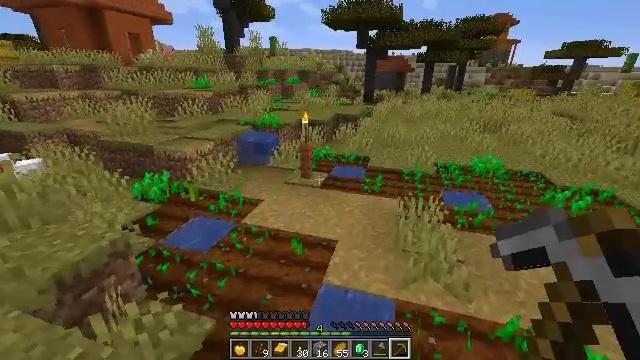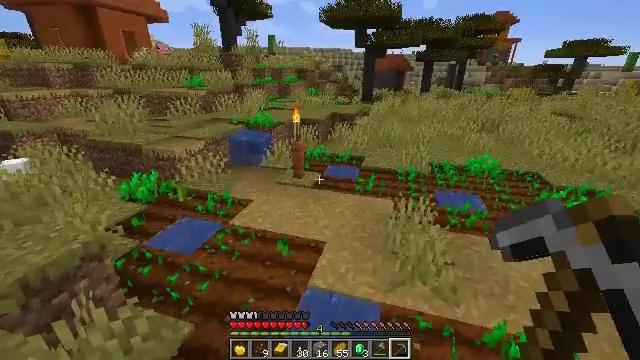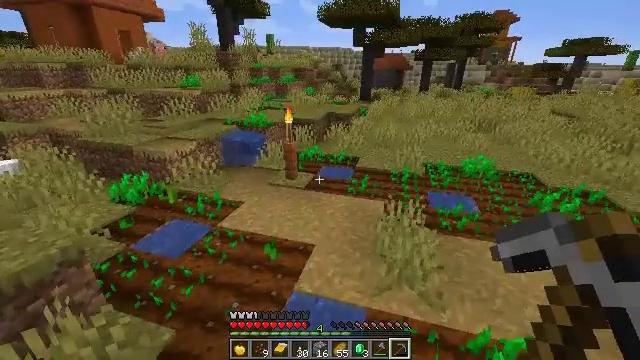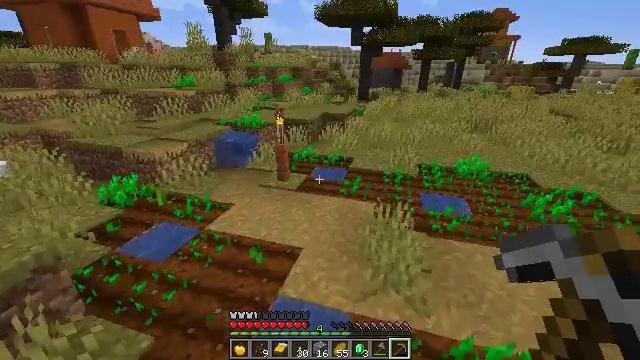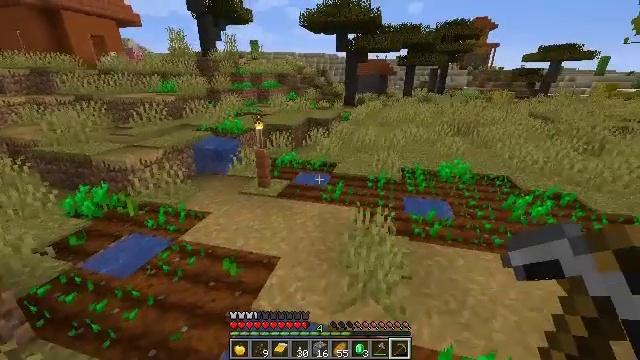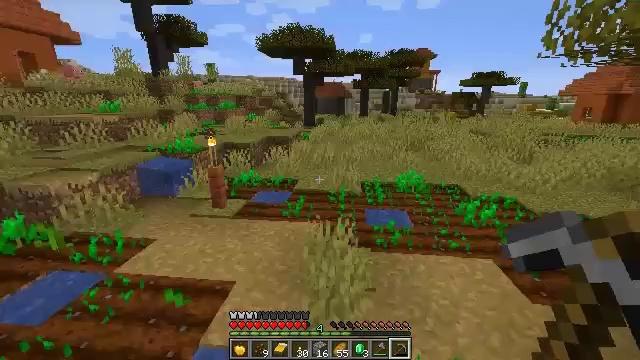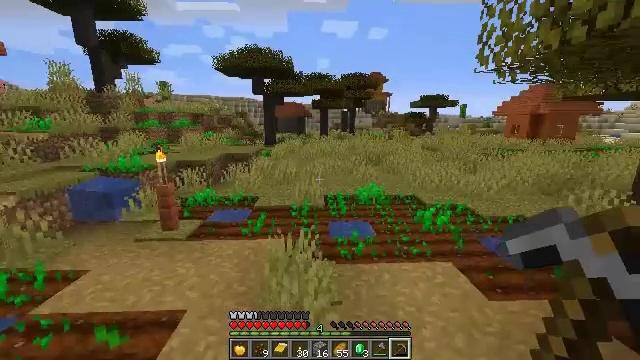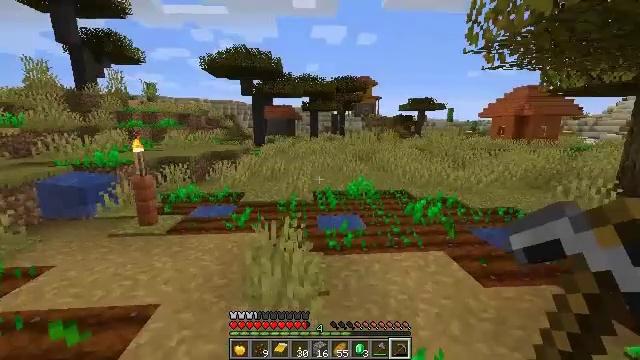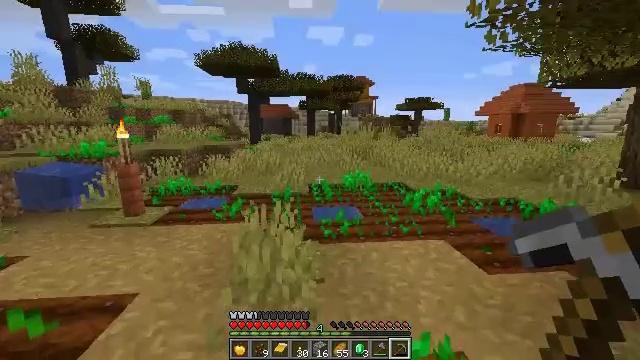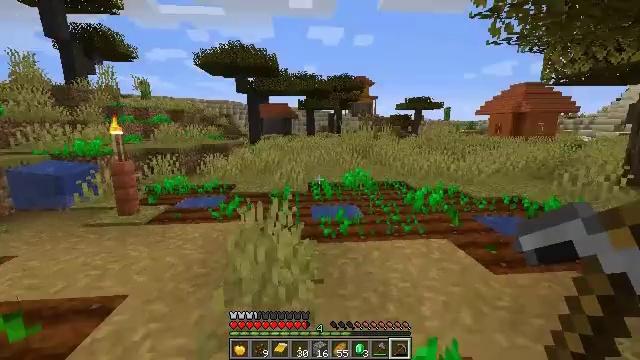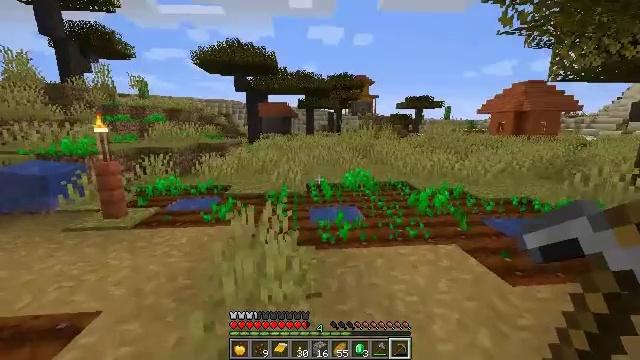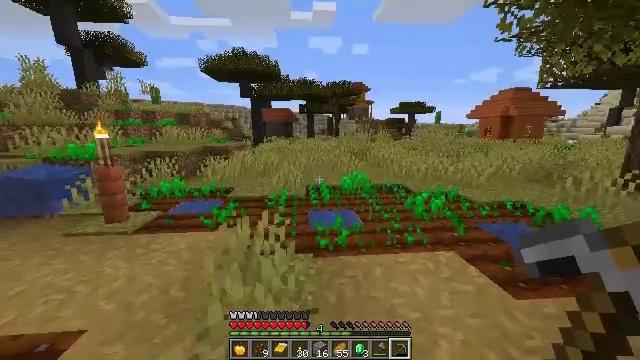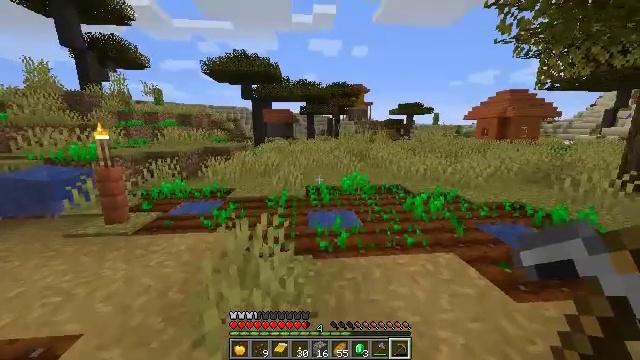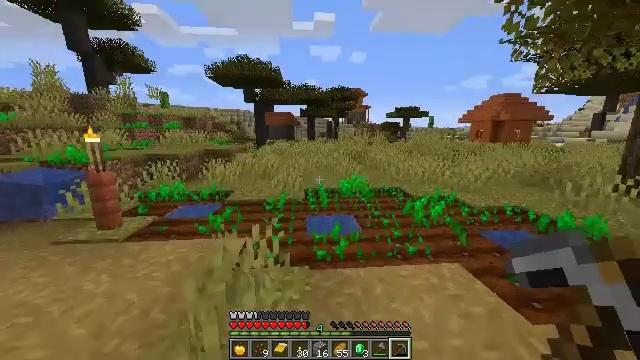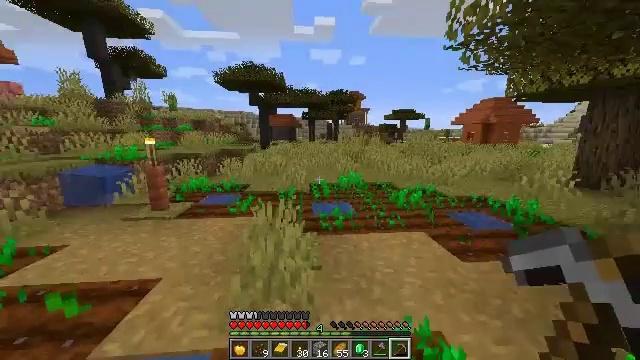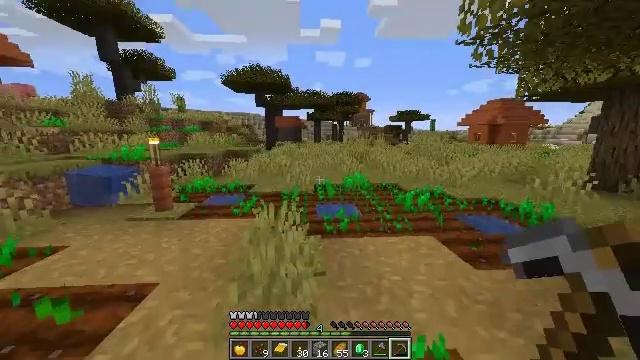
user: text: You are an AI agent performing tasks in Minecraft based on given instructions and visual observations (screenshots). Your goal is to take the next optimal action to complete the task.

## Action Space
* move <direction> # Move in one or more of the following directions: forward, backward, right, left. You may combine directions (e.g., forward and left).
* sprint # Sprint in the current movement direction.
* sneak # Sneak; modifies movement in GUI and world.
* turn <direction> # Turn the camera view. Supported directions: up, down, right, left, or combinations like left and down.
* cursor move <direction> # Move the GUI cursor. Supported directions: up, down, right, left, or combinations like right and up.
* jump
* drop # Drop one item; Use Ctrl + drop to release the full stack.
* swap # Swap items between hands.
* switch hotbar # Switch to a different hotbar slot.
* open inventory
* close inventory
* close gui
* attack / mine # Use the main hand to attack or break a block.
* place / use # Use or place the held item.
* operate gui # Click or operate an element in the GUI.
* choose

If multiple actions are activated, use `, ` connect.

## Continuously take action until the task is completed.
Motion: motion action
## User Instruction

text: Dig up yellow terracotta from the ground.
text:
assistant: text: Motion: move right
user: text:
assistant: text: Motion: move right
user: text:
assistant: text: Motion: move forward and move right
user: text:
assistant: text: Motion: move forward and move right, turn right and up
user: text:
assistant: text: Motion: move forward, turn right and up
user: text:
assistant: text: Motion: move forward, turn right and up
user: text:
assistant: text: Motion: move forward, turn right
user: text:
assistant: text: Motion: move forward
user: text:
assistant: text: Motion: move forward
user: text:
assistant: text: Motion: move forward, sprint
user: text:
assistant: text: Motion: move forward, sprint
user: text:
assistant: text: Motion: move forward, sprint
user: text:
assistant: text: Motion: move forward, sprint
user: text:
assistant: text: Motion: move forward
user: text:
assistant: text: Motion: move forward, turn left
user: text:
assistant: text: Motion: move forward, turn left and down
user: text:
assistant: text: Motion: move forward and move left, turn left and down
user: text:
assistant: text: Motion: move forward and move left
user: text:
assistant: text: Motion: move forward and move left
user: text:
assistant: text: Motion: move forward
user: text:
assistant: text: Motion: move forward
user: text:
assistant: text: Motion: move forward
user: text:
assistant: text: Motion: move forward, turn right
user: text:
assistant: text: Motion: move forward
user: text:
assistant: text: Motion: move forward
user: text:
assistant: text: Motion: move forward
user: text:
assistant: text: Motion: move forward
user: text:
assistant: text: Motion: move forward, turn right
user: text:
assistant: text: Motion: move forward, turn right
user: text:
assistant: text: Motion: move forward, turn right